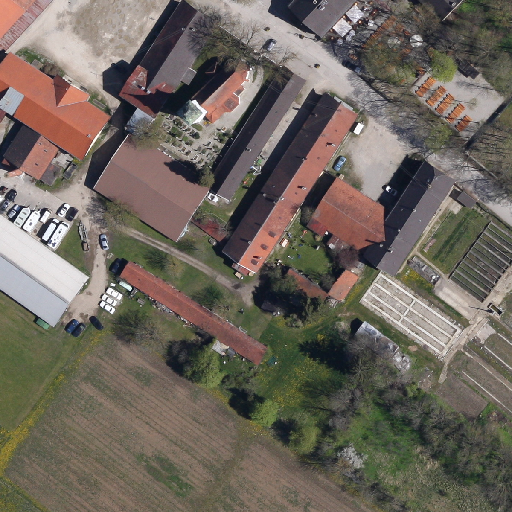
Referring expression: heavy-duty vehicle